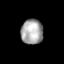
Tissue: skin
Cell type: Epithelial cells
Senescence score: 0.2862
Nuclear area (px): 545
Mean DAPI intensity: 165.411